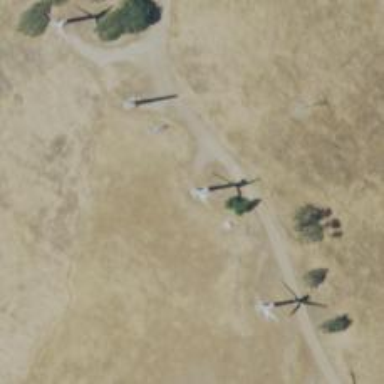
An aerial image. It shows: Wind generator with Vestas wind turbine.